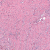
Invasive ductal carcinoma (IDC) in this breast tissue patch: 0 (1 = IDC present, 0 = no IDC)